Question: I am designing a layout using android.support.v7.widget.GridLayout but I'm facing one issue, the text is not being wrapped automatically.
Here is the xml layout file and screen shot of that layout.
'''
<RelativeLayout xmlns:android="http://schemas.android.com/apk/res/android"
xmlns:tools="http://schemas.android.com/tools"
xmlns:app="http://schemas.android.com/apk/res-auto"
android:id="@+id/mcd_rlMainContainer"
android:layout_width="match_parent"
android:layout_height="match_parent"
android:background="@color/black" >
<RelativeLayout
android:id="@+id/mcd_rlBgContainer"
android:layout_width="match_parent"
android:layout_height="match_parent" >
<ImageView
android:id="@+id/mcd_ivBg"
android:layout_width="match_parent"
android:layout_height="match_parent"
android:contentDescription="@string/app_name"
android:scaleType="fitXY"
android:src="@drawable/simple_bg" />
<RelativeLayout
android:layout_width="match_parent"
android:layout_height="match_parent"
android:layout_margin="@dimen/internal_margin" >
<RelativeLayout
android:id="@+id/mcd_rlTopBarBgContainer"
android:layout_width="match_parent"
android:layout_height="55dp"
android:background="@drawable/select_language_top_bg" >
<ImageView
android:id="@+id/mcd_ivBack"
android:layout_width="wrap_content"
android:layout_height="wrap_content"
android:layout_centerVertical="true"
android:layout_margin="10dp"
android:contentDescription="@string/app_name"
android:src="@drawable/back" />
<TextView
android:id="@+id/mcd_tvHeading"
android:layout_width="wrap_content"
android:layout_height="wrap_content"
android:layout_centerInParent="true"
android:text="@string/temp_circle_detail"
android:textColor="@color/un_selected"
android:textSize="22sp"
android:textStyle="bold" />
</RelativeLayout>
<android.support.v7.widget.GridLayout
android:layout_width="match_parent"
android:layout_height="match_parent"
android:layout_below="@+id/mcd_rlTopBarBgContainer"
android:layout_centerInParent="true"
app:alignmentMode="alignBounds"
app:columnCount="8"
app:columnOrderPreserved="false"
app:useDefaultMargins="true" >
<ImageView
android:id="@+id/mcd_ivCircleImage"
android:layout_width="@dimen/circle_photo"
android:layout_height="@dimen/circle_photo"
app:layout_columnSpan="4"
app:layout_rowSpan="4"
app:layout_gravity="center_vertical"
android:contentDescription="@string/app_name"
android:scaleType="fitXY"
android:src="@drawable/ic_stub" />
<TextView
android:layout_width="wrap_content"
android:layout_height="wrap_content"
app:layout_columnSpan="4" />
<!-- First name -->
<TextView
android:id="@+id/mcd_tvFirstNameKey"
android:layout_width="wrap_content"
android:layout_height="wrap_content"
app:layout_columnSpan="2"
app:layout_gravity="left"
android:text="@string/temp_first_name"
android:textColor="@color/selected"
android:textStyle="bold" />
<TextView
android:id="@+id/mcd_tvFirstNameValue"
android:layout_width="0dp"
android:layout_height="wrap_content"
app:layout_columnSpan="2"
app:layout_gravity="fill_horizontal"
android:singleLine="true"
android:text="@string/temp_first_name"
android:textColor="@color/un_selected" />
<!-- Last Name -->
<TextView
android:id="@+id/mcd_tvLastNameKey"
android:layout_width="wrap_content"
android:layout_height="wrap_content"
app:layout_columnSpan="2"
app:layout_gravity="left"
android:text="@string/temp_last_name"
android:textColor="@color/selected"
android:textStyle="bold" />
<TextView
android:id="@+id/mcd_tvLastNameValue"
android:layout_width="wrap_content"
android:layout_height="wrap_content"
app:layout_columnSpan="2"
app:layout_gravity="left"
android:singleLine="true"
android:text="@string/temp_last_name"
android:textColor="@color/un_selected" />
<TextView
android:layout_width="wrap_content"
android:layout_height="wrap_content"
app:layout_columnSpan="4" />
<!-- Date Of Birth -->
<TextView
android:id="@+id/mcd_tvDateOfBirthKey"
android:layout_width="wrap_content"
android:layout_height="wrap_content"
app:layout_columnSpan="3"
app:layout_gravity="left"
android:text="@string/temp_dateofbirth"
android:textColor="@color/selected"
android:textStyle="bold" />
<TextView
android:id="@+id/mcd_tvDateOfBirthValue"
android:layout_width="wrap_content"
android:layout_height="wrap_content"
app:layout_columnSpan="5"
app:layout_gravity="left"
android:text="@string/temp_dateofbirth"
android:textColor="@color/un_selected" />
<!-- Gender -->
<TextView
android:id="@+id/mcd_tvGenderKey"
android:layout_width="wrap_content"
android:layout_height="wrap_content"
app:layout_columnSpan="3"
app:layout_gravity="left"
android:text="@string/temp_gender"
android:textColor="@color/selected"
android:textStyle="bold" />
<TextView
android:id="@+id/mcd_tvGenderValue"
android:layout_width="wrap_content"
android:layout_height="wrap_content"
app:layout_columnSpan="5"
app:layout_gravity="left"
android:text="@string/temp_gender"
android:textColor="@color/un_selected" />
<!-- Address -->
<TextView
android:id="@+id/mcd_tvAddressKey"
android:layout_width="wrap_content"
android:layout_height="wrap_content"
app:layout_columnSpan="2"
app:layout_gravity="left"
android:text="@string/temp_address"
android:textColor="@color/selected"
android:textStyle="bold" />
<TextView
android:id="@+id/mcd_tvAddressValue"
android:layout_width="0dip"
android:layout_height="wrap_content"
app:layout_columnSpan="6"
app:layout_gravity="fill_horizontal"
android:singleLine="false"
android:text="@string/temp_address"
android:textColor="@color/un_selected" />
<!-- Thread Listing -->
<View
android:layout_width="match_parent"
android:layout_height="2dp"
app:layout_columnSpan="8"
android:background="@android:color/darker_gray" />
<TextView
android:id="@+id/mcd_tvThread1"
android:layout_width="wrap_content"
android:layout_height="wrap_content"
android:layout_marginTop="10dp"
app:layout_columnSpan="8"
app:layout_gravity="left"
android:text="Thread-1"
android:textColor="@color/un_selected"
android:textStyle="bold" />
<TextView
android:id="@+id/mcd_tvThread1"
android:layout_width="wrap_content"
android:layout_height="wrap_content"
android:layout_marginTop="10dp"
app:layout_columnSpan="8"
app:layout_gravity="left"
android:text="Thread-2"
android:textColor="@color/un_selected"
android:textStyle="bold" />
<TextView
android:id="@+id/mcd_tvThread1"
android:layout_width="wrap_content"
android:layout_height="wrap_content"
android:layout_marginTop="10dp"
app:layout_columnSpan="8"
app:layout_gravity="left"
android:text="Thread-3"
android:textColor="@color/un_selected"
android:textStyle="bold" />
<TextView
android:id="@+id/mcd_tvThread1"
android:layout_width="wrap_content"
android:layout_height="wrap_content"
android:layout_marginTop="10dp"
app:layout_columnSpan="8"
app:layout_gravity="left"
android:text="Thread-4"
android:textColor="@color/un_selected"
android:textStyle="bold" />
</android.support.v7.widget.GridLayout>
</RelativeLayout>
</RelativeLayout>
</RelativeLayout>
'''

Can anyone please help me to resolve this issue. I have tried using android:layout_width="0dip" and app:layout_gravity="fill_horizontal" but that also does not solve the problem.
I really appreciate for any help! Thanks in advance.
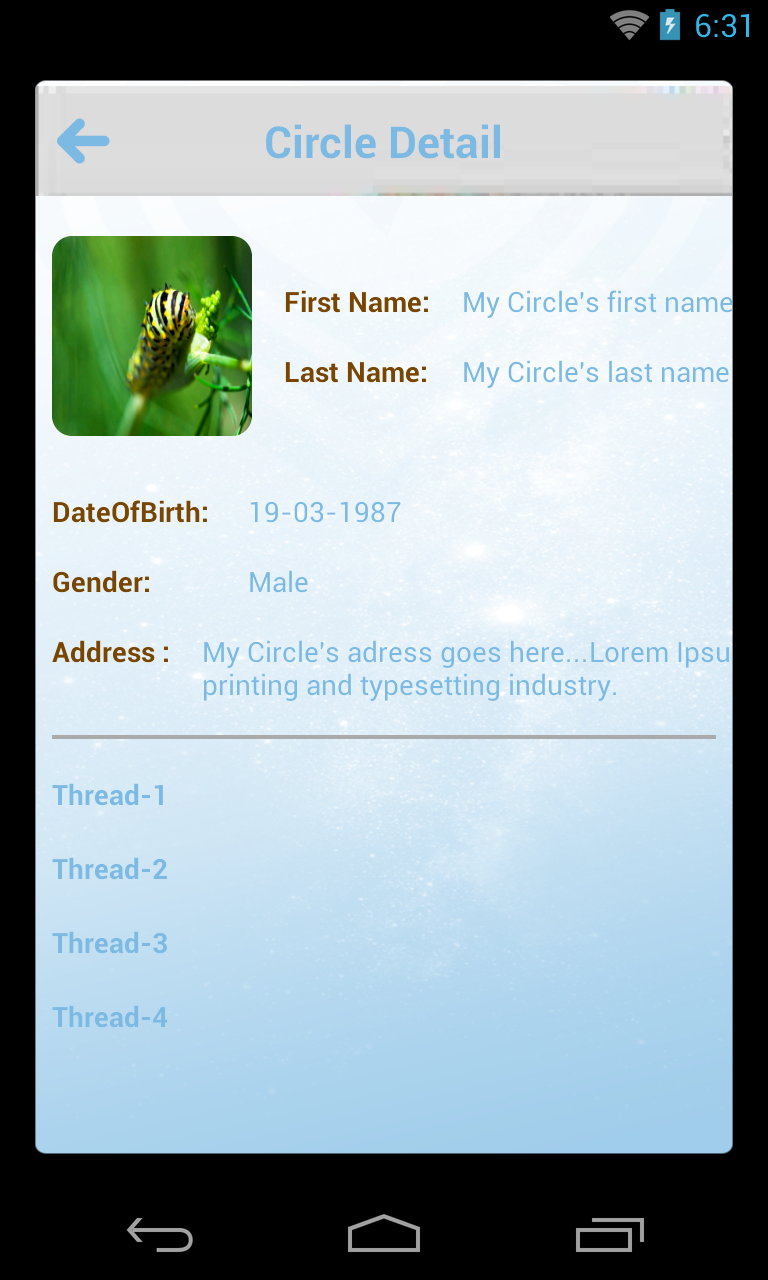
Answer: After searching a lot, finally i found the solution that we have to use below property : android:layout_width="0dp" android:layout_height="wrap_content" android:layout_weight="1"